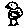
Label: bird